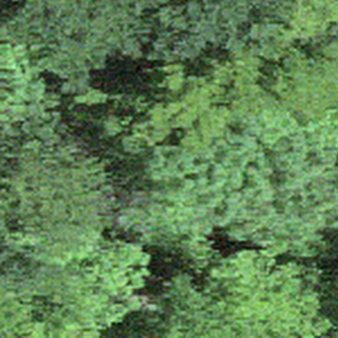
Label: other